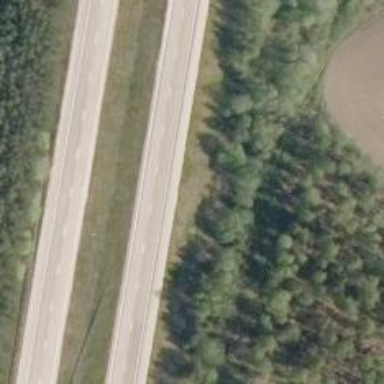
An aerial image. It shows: Asphalt motorway.